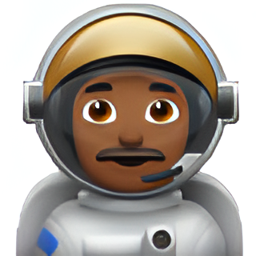
Name: male astronaut type 5
Emoji: 👨🏾‍🚀
Group: People & Body
Sub-group: person-role